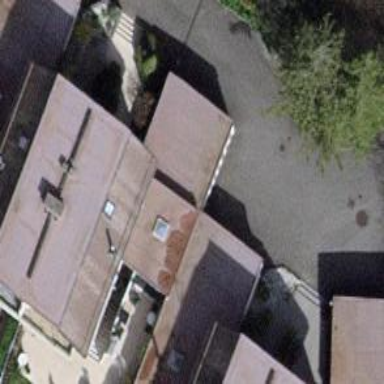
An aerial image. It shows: View of roof of building.